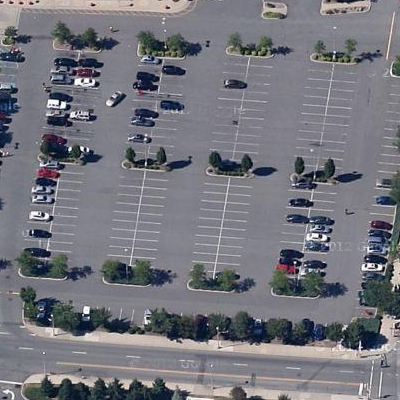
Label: gParking